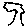
Label: tree